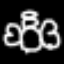
Label: angel